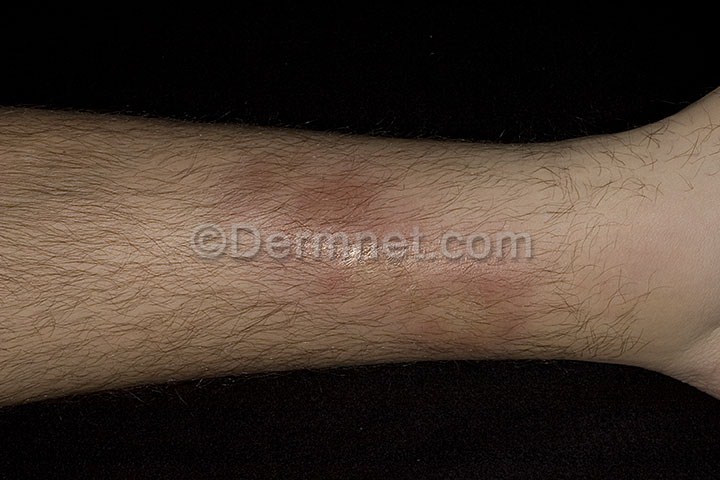
Disease: Vasculitis Photos